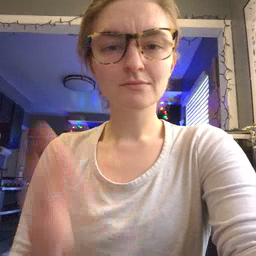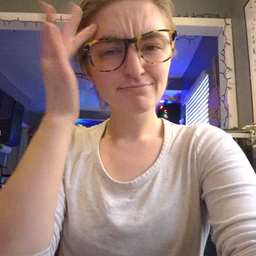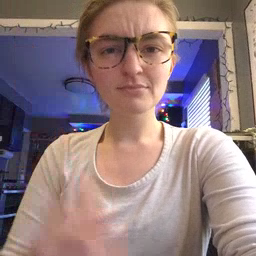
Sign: sick